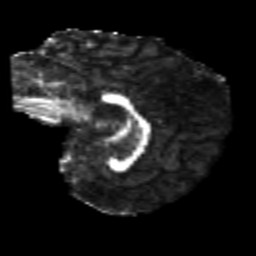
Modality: FA
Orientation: sagittal
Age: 21
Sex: female
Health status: healthy
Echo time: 0.074 s